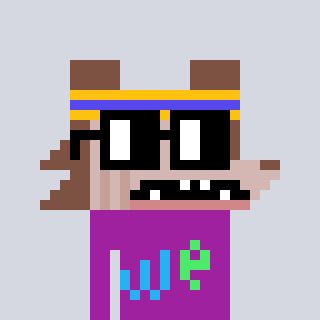
a pixel art character with square black glasses, a werewolf-shaped head and a magenta-colored body on a cool background